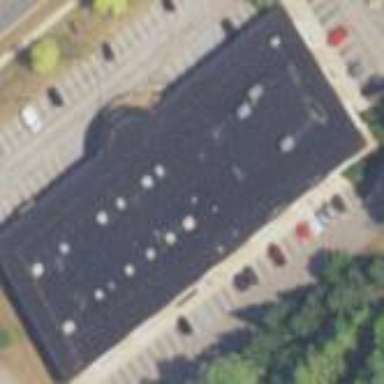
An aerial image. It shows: Commercial building.